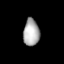
Tissue: lung
Cell type: Fibroblasts
Senescence score: 0.5471
Nuclear area (px): 426
Mean DAPI intensity: 172.61